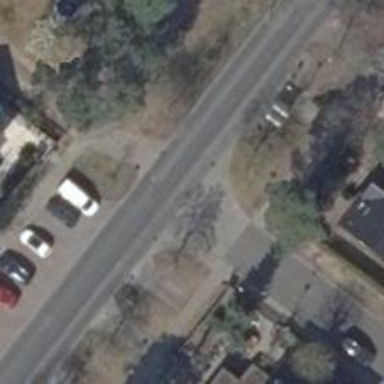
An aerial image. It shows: Smooth asphalt road in residential area.